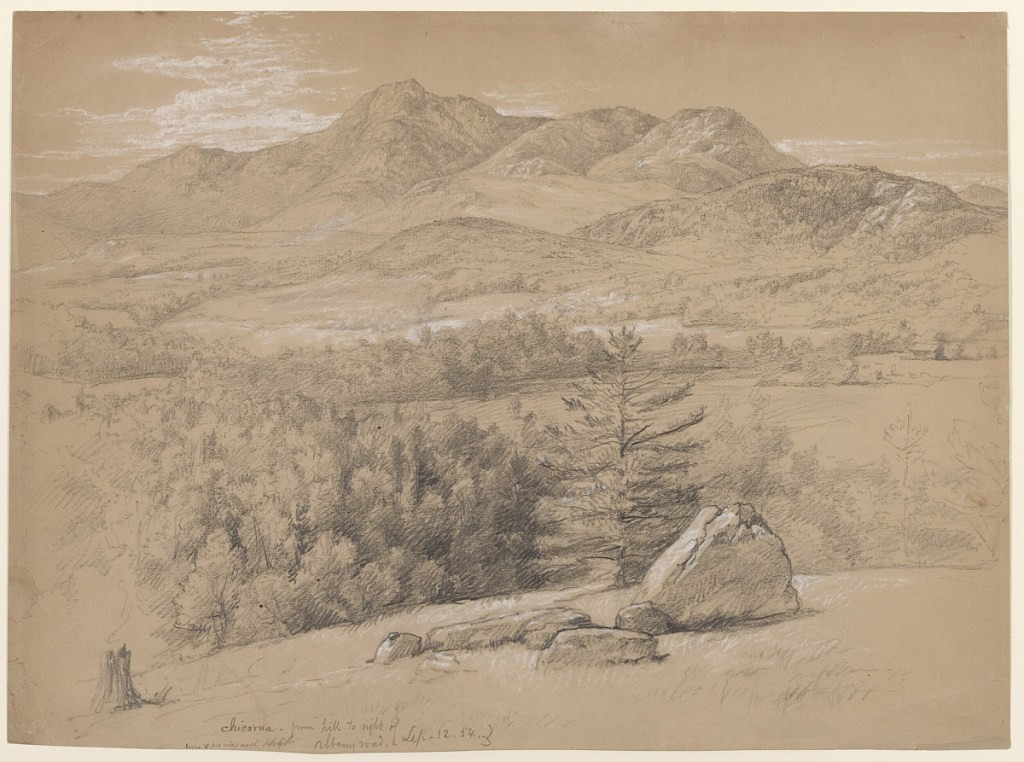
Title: View of Mount Chocorua, from Hill to Right of Albany Road
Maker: Daniel Huntington, American, 1816–1906
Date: September 12, 1854
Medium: Graphite and white chalk on brown wove paper
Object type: Drawing
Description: Trees and rocks in foreground leading to a meadow containing a lake, which spreads out before a mountain range in the middle ground, as Mount Chocorua, the highest peak, rises just left of center in the background.